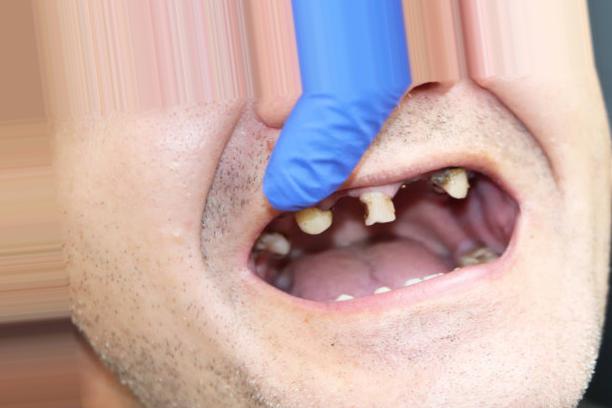
Condition: Caries